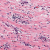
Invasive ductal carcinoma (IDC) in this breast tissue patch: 0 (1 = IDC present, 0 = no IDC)